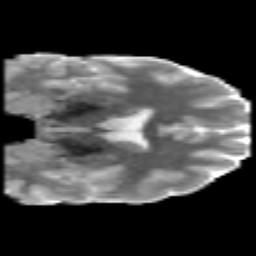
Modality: MD
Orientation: coronal
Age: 23
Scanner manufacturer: philips
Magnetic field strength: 3 T
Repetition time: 8.591 s
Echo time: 0.1268 s